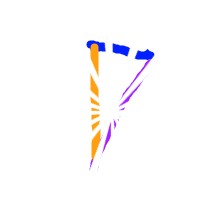
Shape: triangle